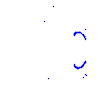
Particle: proton